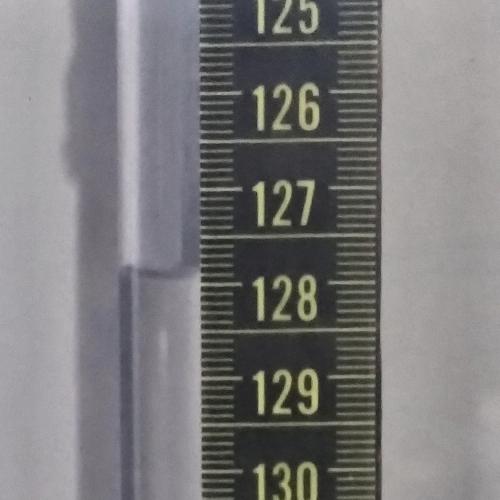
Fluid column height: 127.9 cm